Question: Here's the idea, someone clicks an option and I have to display something to the user.
If he chooses the first option "Deposit", I have to show him a form.
If he chooses the second option, I have to show an iFrame my payment gateway has given me.

I don't want to reload the entire page. This change must occur inline, without breaking.
Do I use jQuery and AJAX to fetch the respective HTML and replace the current html with the '.html()' function jQuery offers?
Or do I output both forms, and use CSS to show one or the other?
What do you professionals suggest?
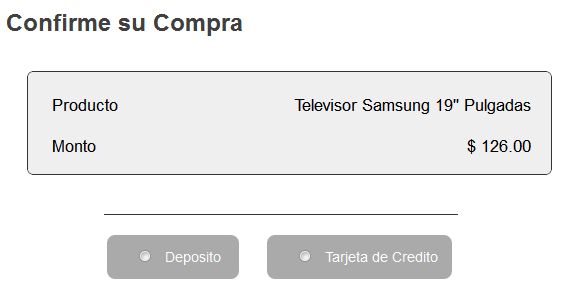
Answer: It depends on what you want to optimize for:
- -